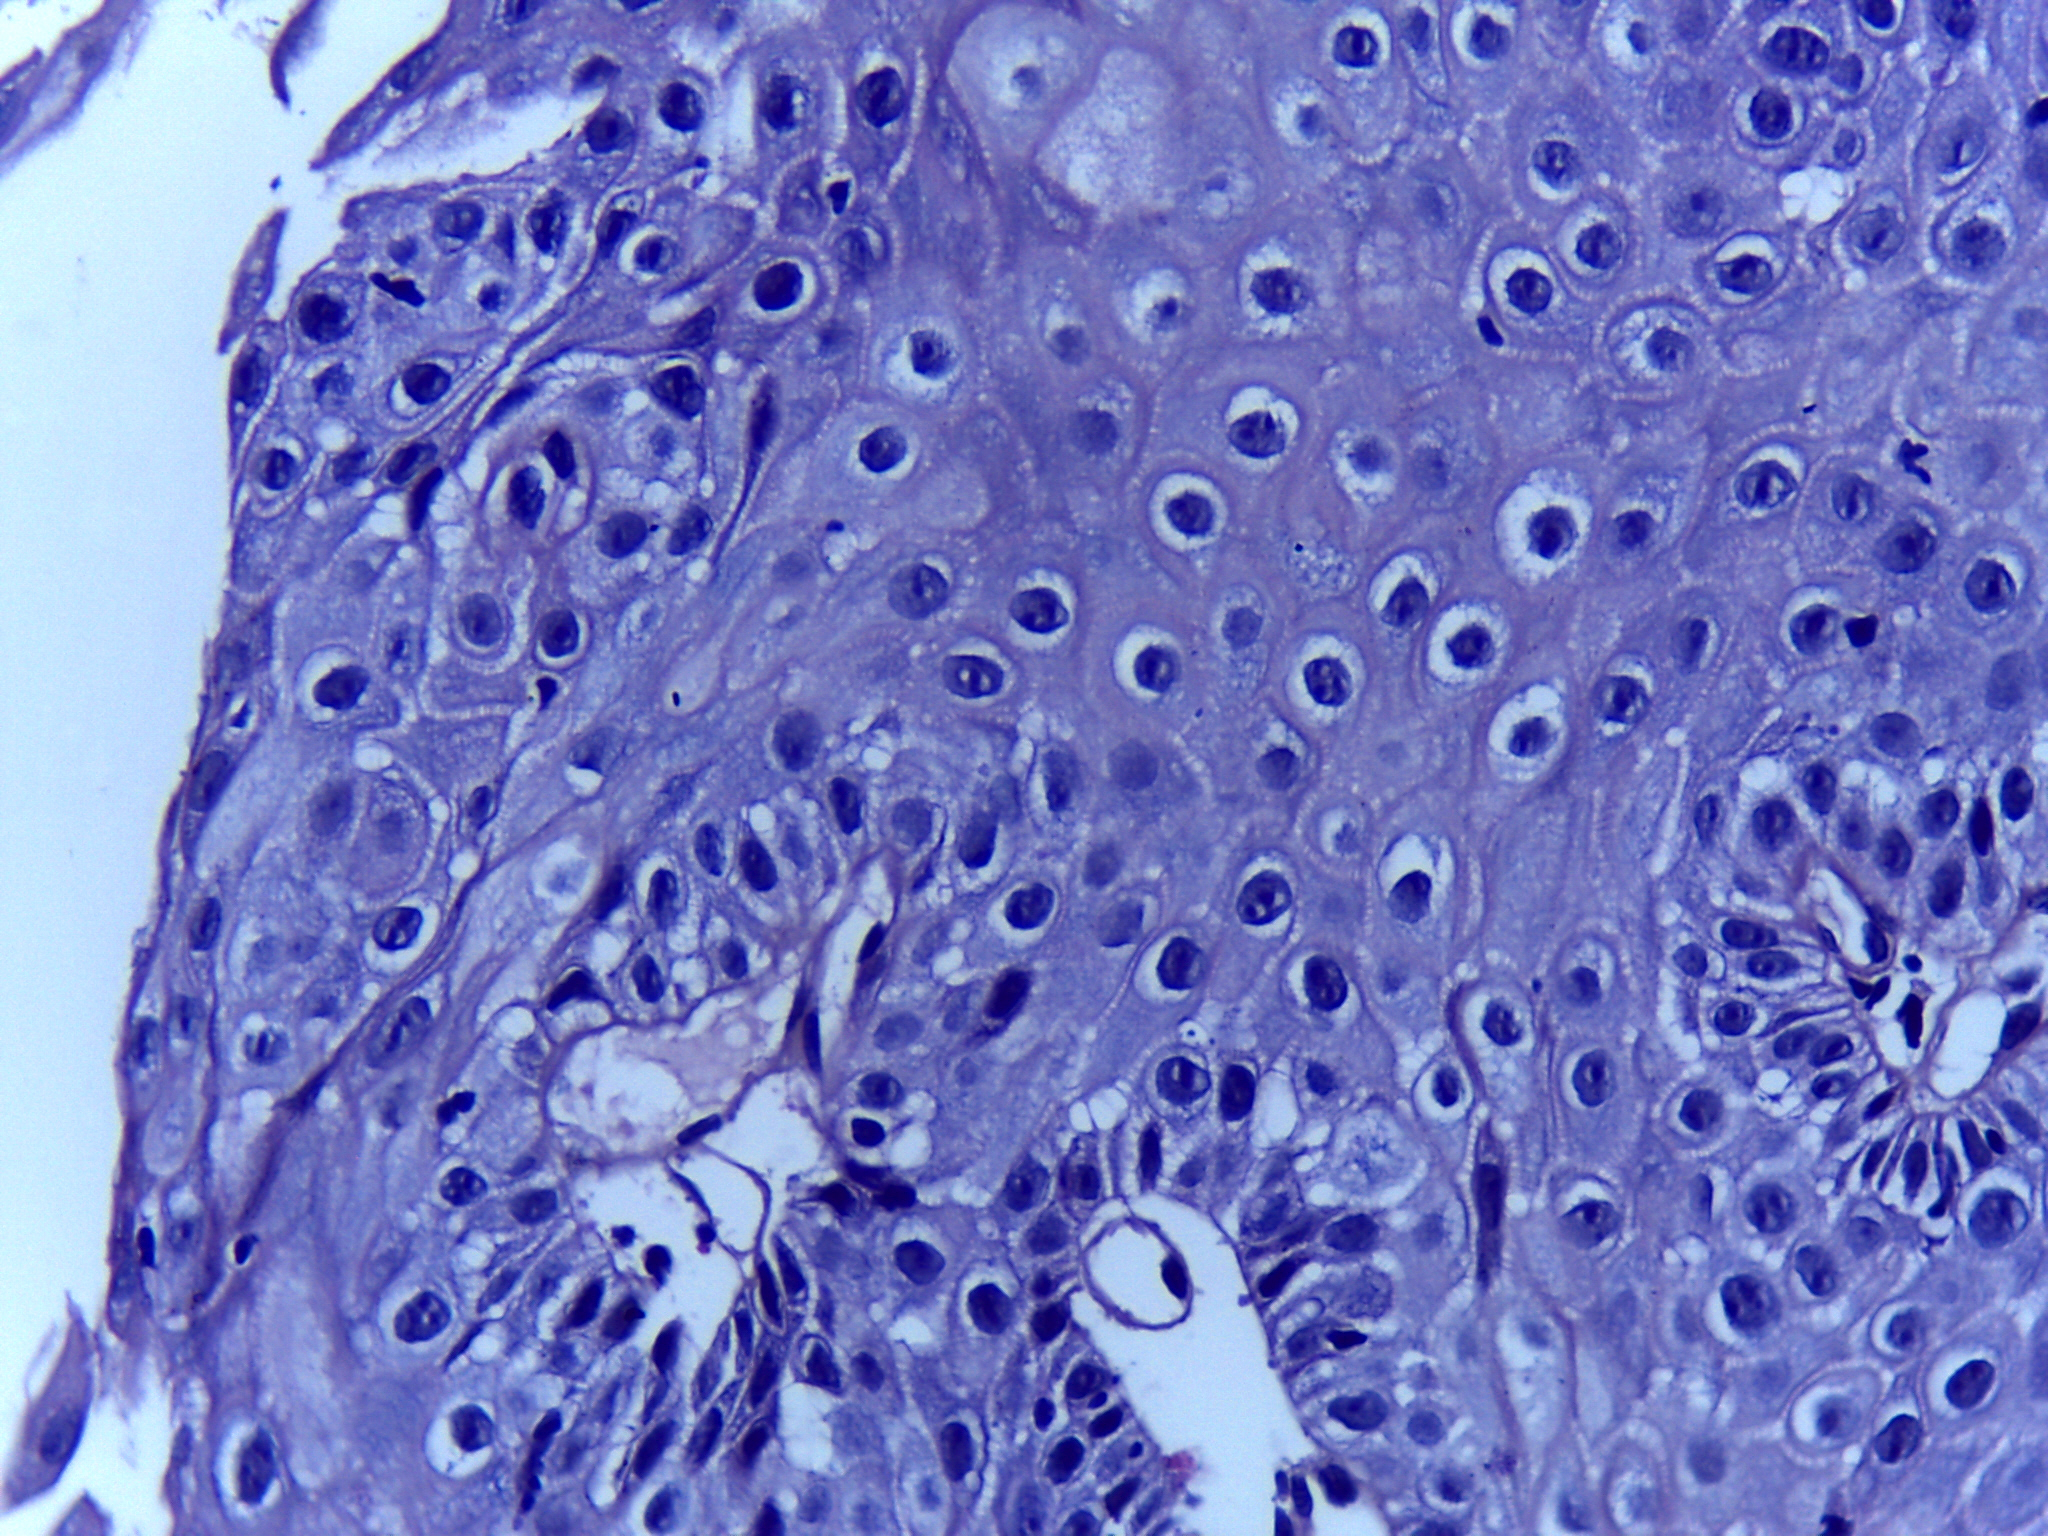
Diagnosis: OSCC